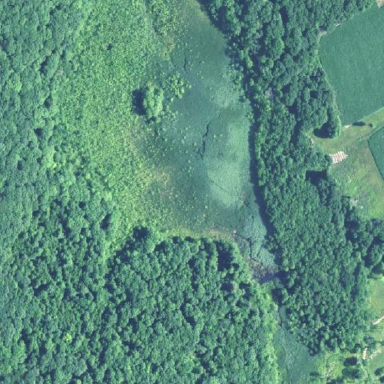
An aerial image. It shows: Marshy wetland area.